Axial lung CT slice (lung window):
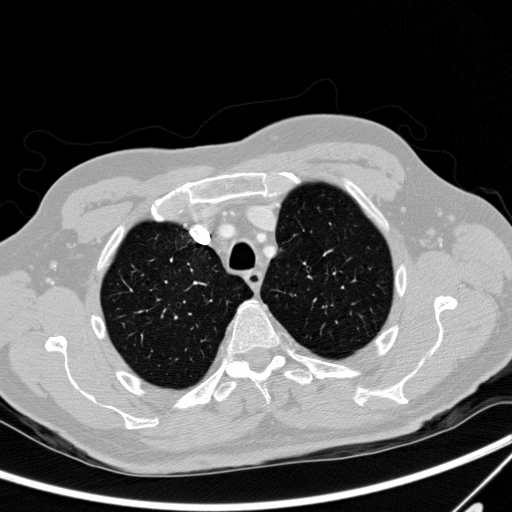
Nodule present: no